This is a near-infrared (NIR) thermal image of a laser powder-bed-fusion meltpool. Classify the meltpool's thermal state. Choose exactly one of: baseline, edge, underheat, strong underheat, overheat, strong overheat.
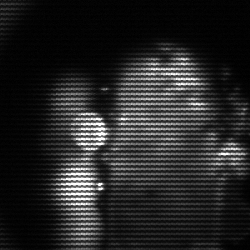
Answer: strong underheat